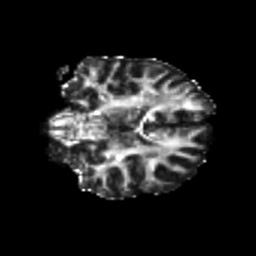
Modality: FA
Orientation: coronal
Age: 23
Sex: female
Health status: healthy
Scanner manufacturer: philips
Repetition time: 7.391 s
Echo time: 0.08599 s